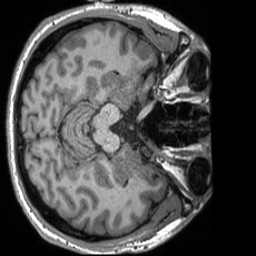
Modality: T1w
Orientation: axial
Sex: male